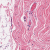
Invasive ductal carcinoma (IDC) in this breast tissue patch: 0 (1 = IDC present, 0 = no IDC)